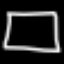
Label: square